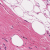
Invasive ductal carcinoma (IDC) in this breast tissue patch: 0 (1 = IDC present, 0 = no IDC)